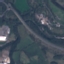
Land use / land cover class: Highway